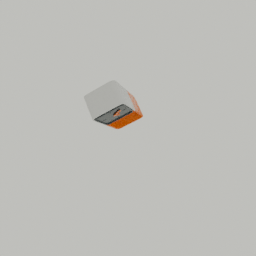
Label: electronics